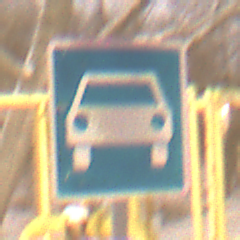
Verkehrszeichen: Kraftfahrstrasse
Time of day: Night
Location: Outdoor (Urban)
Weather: Overcast
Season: Winter
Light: Artificial